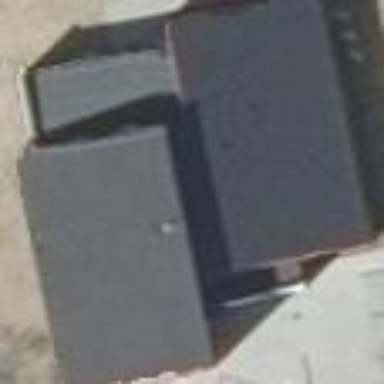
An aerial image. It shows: Kindergarten building.